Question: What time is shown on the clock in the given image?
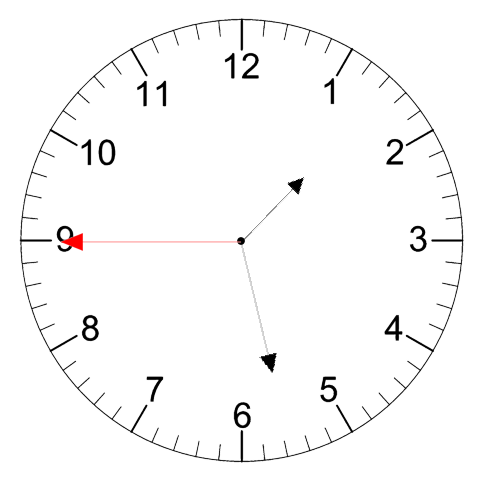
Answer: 01:27:45